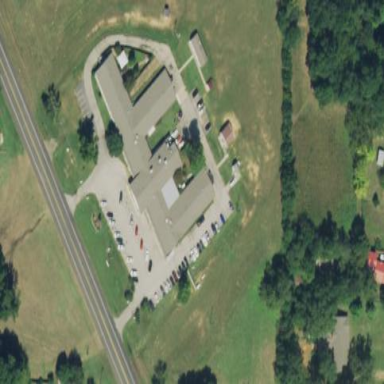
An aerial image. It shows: Nursing home building.